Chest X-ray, PA view. Patient: 56 years old, sex M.
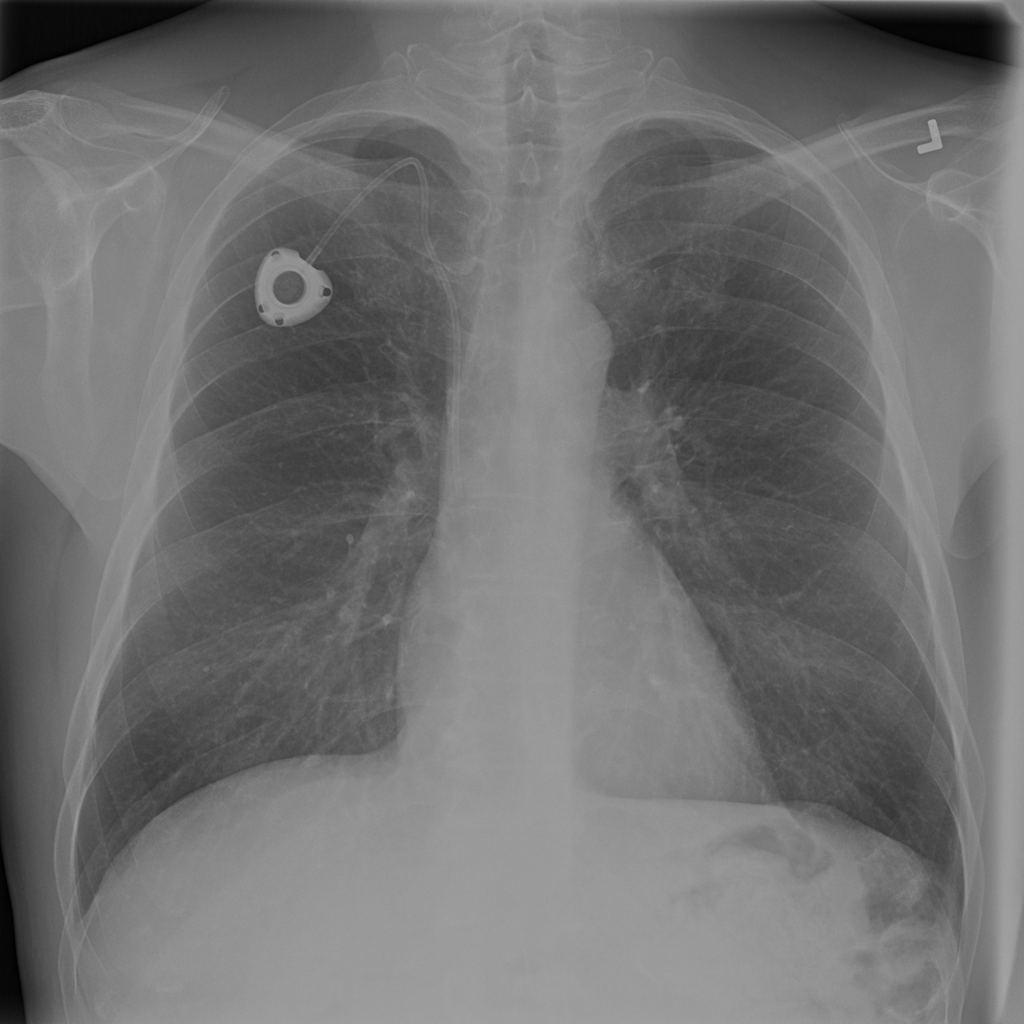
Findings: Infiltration